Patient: sex M, age 73
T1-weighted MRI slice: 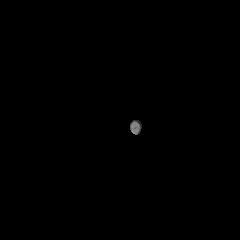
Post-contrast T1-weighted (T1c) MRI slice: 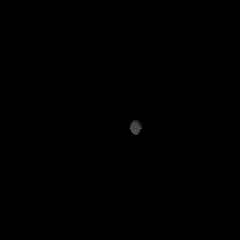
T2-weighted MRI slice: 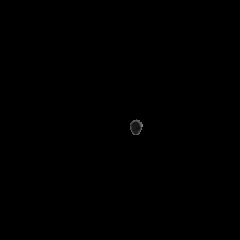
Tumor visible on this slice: no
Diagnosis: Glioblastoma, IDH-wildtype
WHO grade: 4